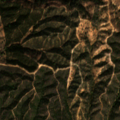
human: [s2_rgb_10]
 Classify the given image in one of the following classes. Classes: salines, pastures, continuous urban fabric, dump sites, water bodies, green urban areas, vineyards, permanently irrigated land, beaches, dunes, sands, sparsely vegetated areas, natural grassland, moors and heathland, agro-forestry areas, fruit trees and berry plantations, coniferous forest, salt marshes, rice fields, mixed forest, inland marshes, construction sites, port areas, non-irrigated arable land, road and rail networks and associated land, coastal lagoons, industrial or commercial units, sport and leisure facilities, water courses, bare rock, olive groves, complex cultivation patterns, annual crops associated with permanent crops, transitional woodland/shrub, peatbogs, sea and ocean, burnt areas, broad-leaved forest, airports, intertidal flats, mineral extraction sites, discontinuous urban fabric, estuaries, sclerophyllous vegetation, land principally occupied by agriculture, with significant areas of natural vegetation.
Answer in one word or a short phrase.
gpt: broad-leaved forest, transitional woodland/shrub